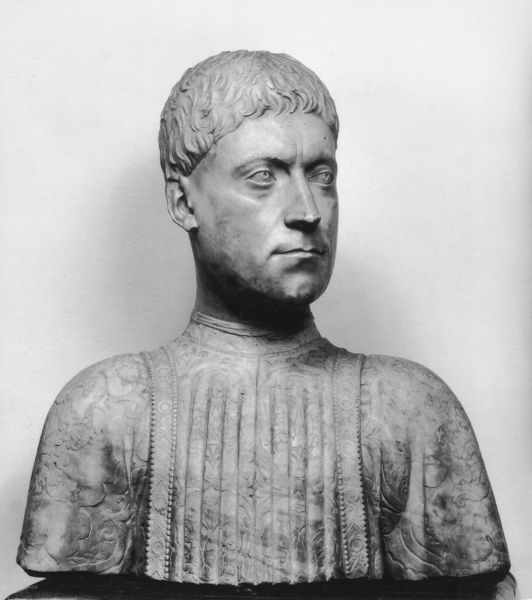
Titel: Büste des Piero de Medici
Künstler: Mino da Fiesole
Institution: Florenz, Bargello
Schlagwörter: mann, weiß, frisur, haar, mund, nase, ohr, blick, muster, hemd, augen, gesicht, kleidung, stein, gewand, haare, locken, schulter, statue, ernst, büste, granit, plastik, kurze haare, soldat, rüstung, rom, römer, priester